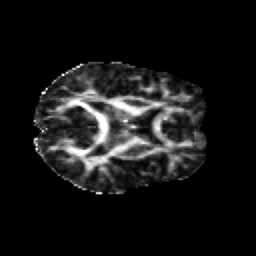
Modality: FA
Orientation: axial
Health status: healthy
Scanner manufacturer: siemens
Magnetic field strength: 3 T
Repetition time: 12 s
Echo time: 0.092 s